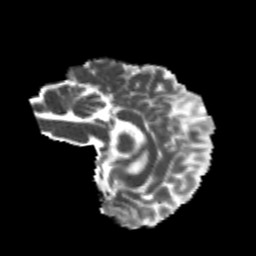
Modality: MD
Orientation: sagittal
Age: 23
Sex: female
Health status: healthy
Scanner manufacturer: philips
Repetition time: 7.391 s
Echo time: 0.08599 s